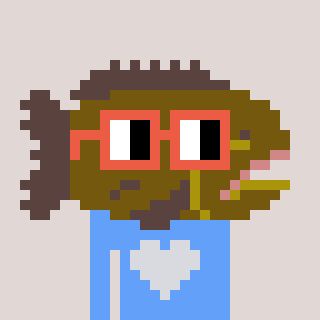
a pixel art character with square orange glasses, a grouper-shaped head and a blue-colored body on a warm background